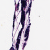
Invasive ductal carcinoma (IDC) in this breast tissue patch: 0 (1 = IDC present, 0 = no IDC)